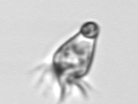
Label: Paratontonia_gracillima